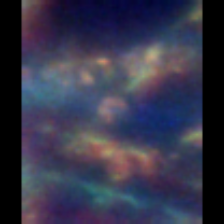
Taxon: Diatom_aggregate
Group: Diatoms